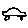
Label: car